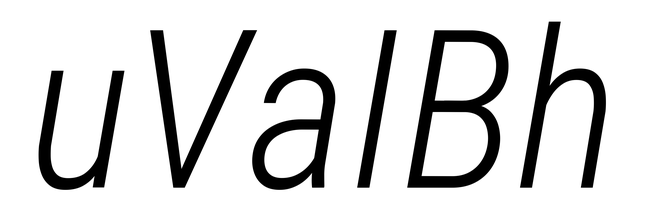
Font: Roboto-Italic_Condensed_Light_Italic